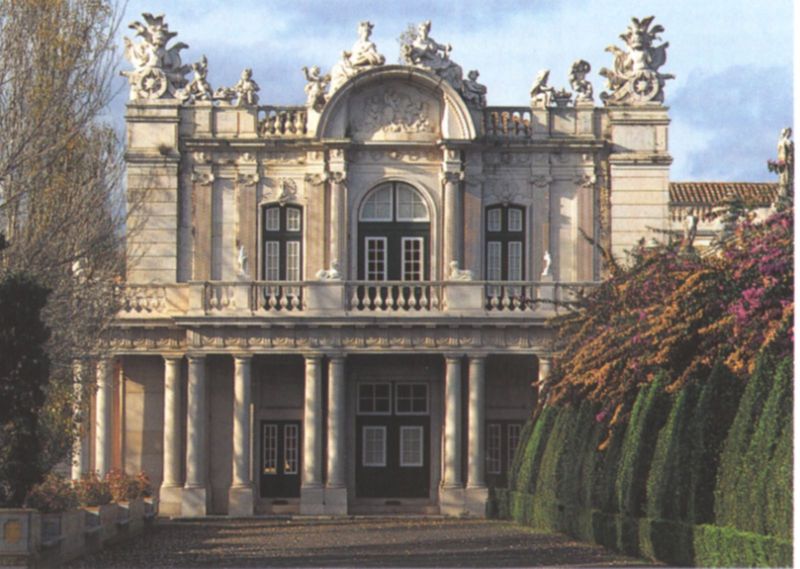
Titel: Königspalast
Künstler: Jean Baptiste Robillion
Standort: Queluz, Palacio (EU - P)
Schlagwörter: baum, blau, himmel, laub, schatten, wolken, bäume, grün, blumen, fenster, frankreich, hell, licht, säule, säulen, tür, blüten, dach, gebäude, haus, park, schloss, weg, barock, stein, büsche, sonne, pflanzen, rokoko, garten, balkon, fassade, türen, schotter, giebel, mauer, ziegel, hecke, lila, herbst, figuren, rundbogen, tor, foto, eingang, palast, balustrade, architrav, tore, villa, doppelsäulen, statuen, geschosse, dorisch, pavillion, bau, geschoss, bauwerk, etage, paare, baluster, gartenhaus, ballon, rockoko, barrel, figurren, guebel, gartenvilla, bougenville